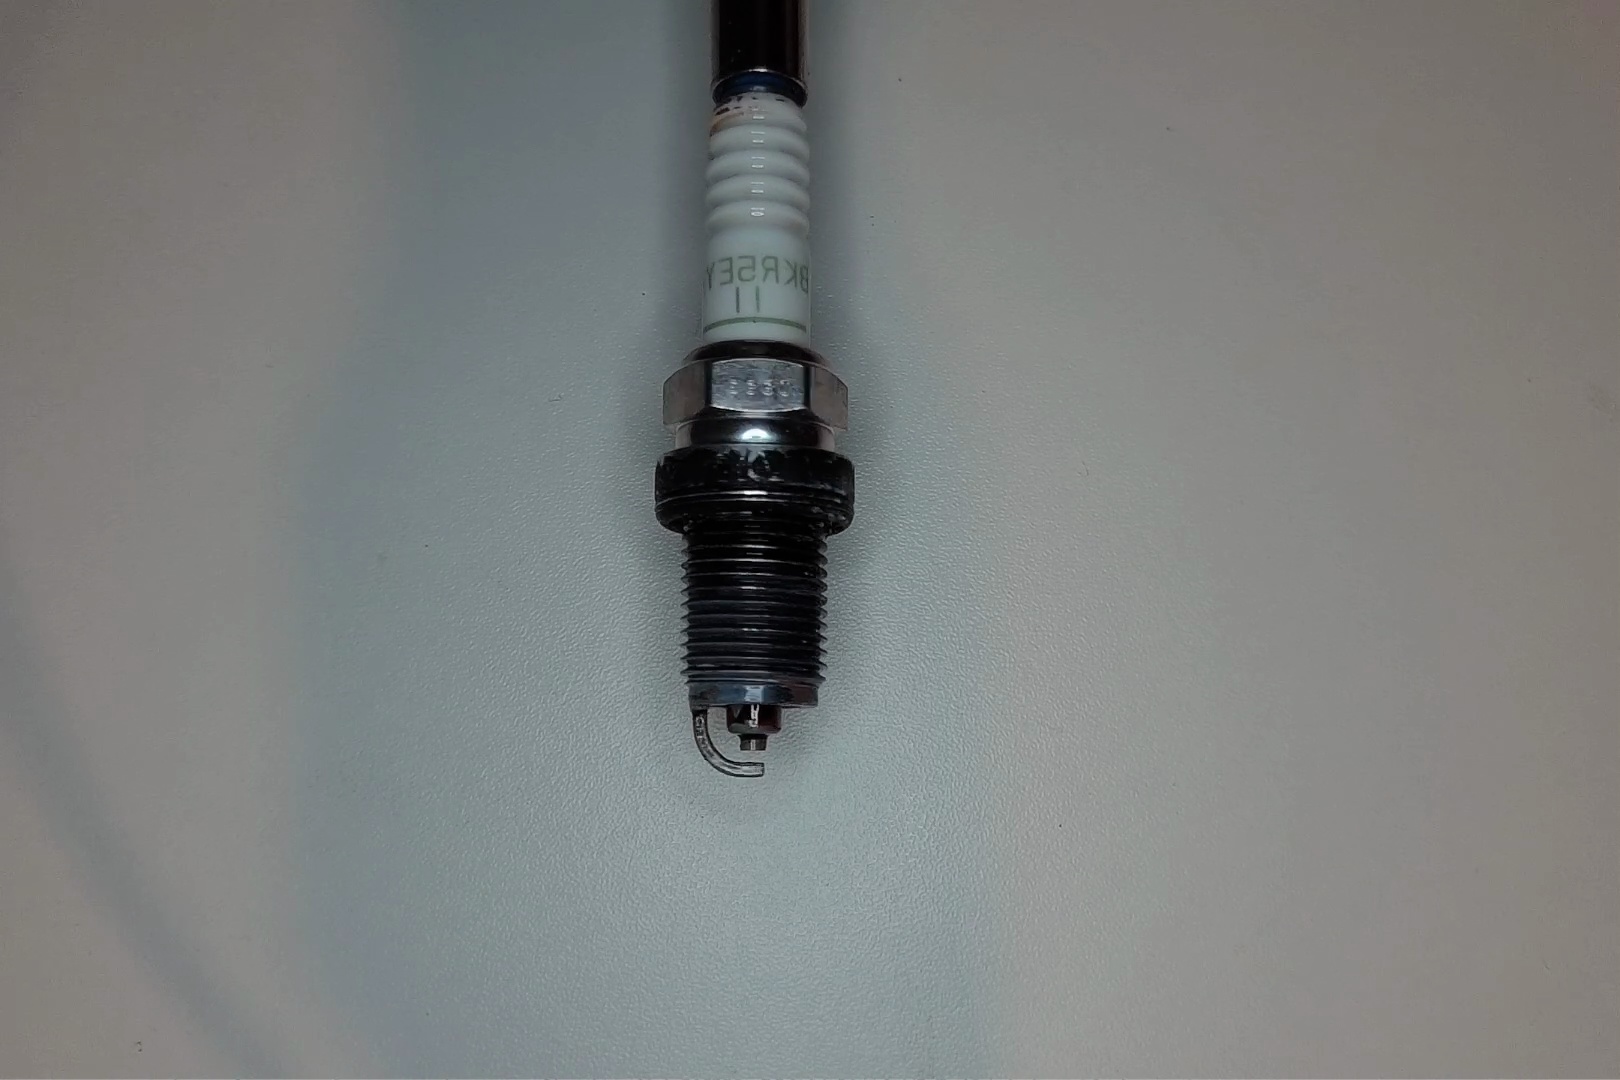
Label: anomaly